Question: I have seen a lot of iphone apps which provide an easy to use navigation controll for text fields, which contains next previous and done.
1. What is the technique for this? any sample code?
2. they also scroll the screen until the selected textField is placed on top of the keyboard, how do they do that?

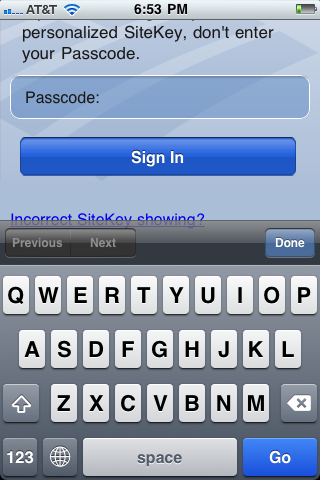
Answer: Sorry I don't have direct answers, these are the best I could find off the top of my head:
For 1, take a look at <URL>, it seems to be what you're looking for.
For 2, you will have to make it manually. See <URL>.